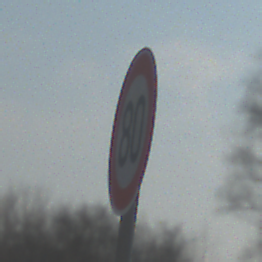
Verkehrszeichen: Geschwindigkeit80
Umgebung: Outdoor, Suburban
Tageszeit: MorningAfternoon
Wetter: PartlyCloudy
Licht: Natural
Jahreszeit: NotSpecified
Kontrast: HighContrast